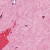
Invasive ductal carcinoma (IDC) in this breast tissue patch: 0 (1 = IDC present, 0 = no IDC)